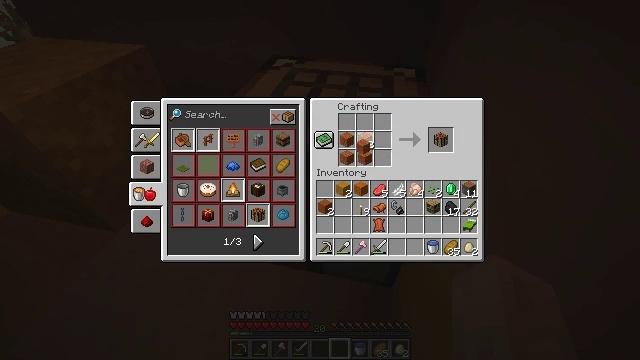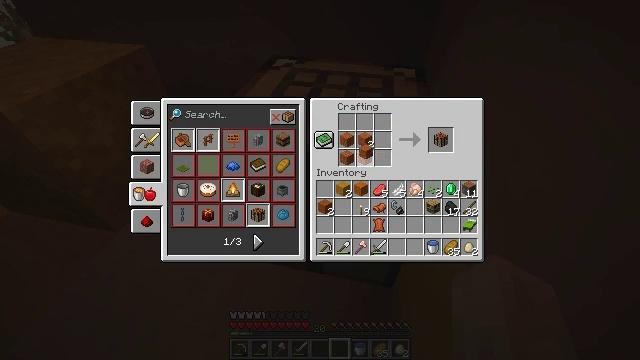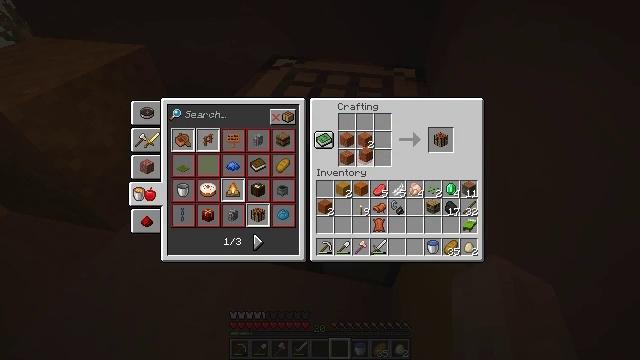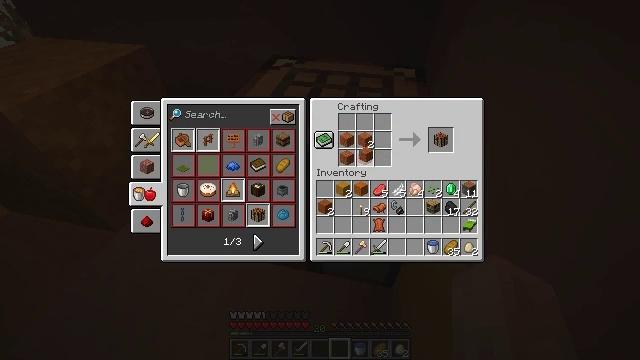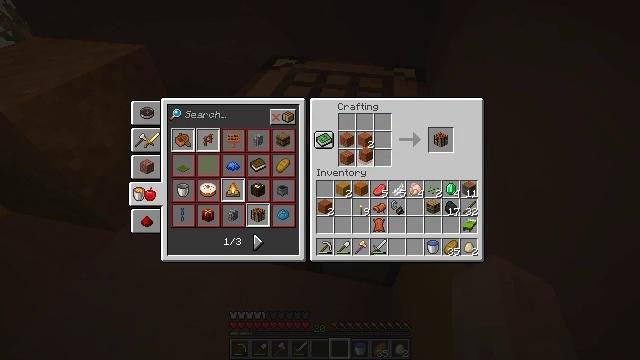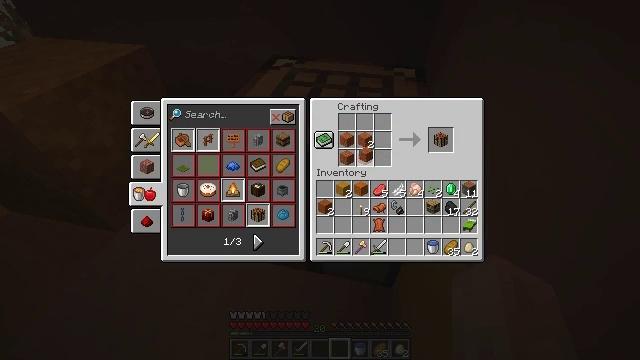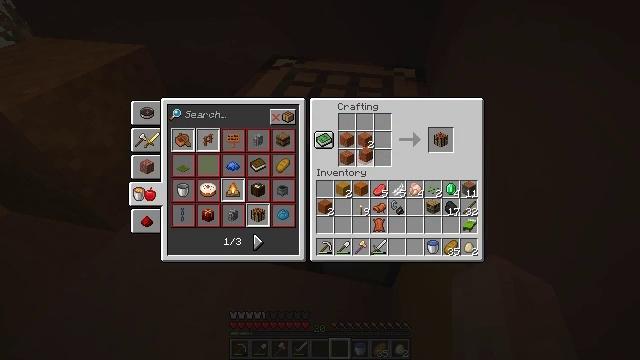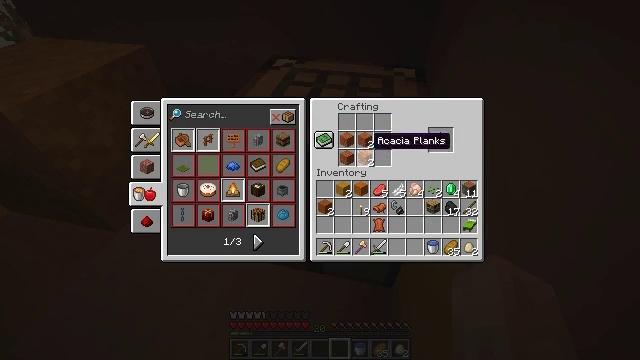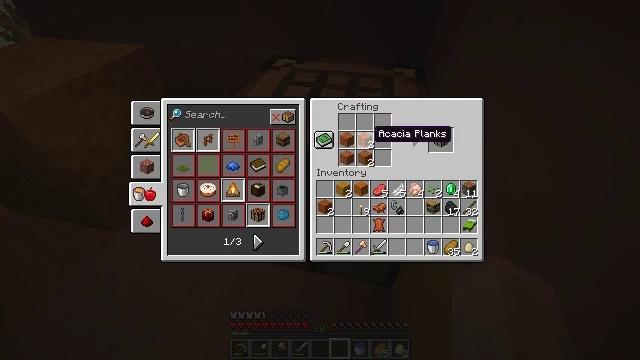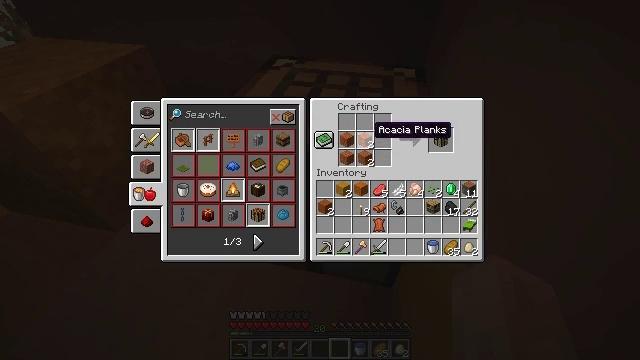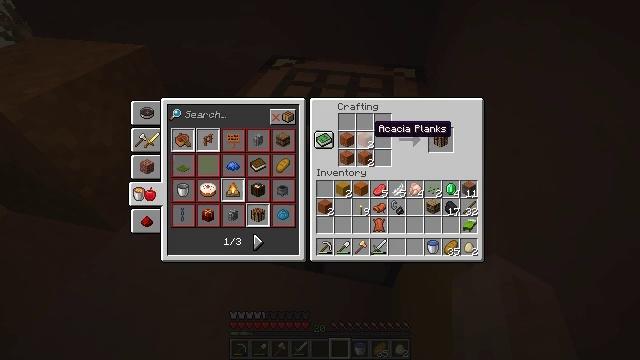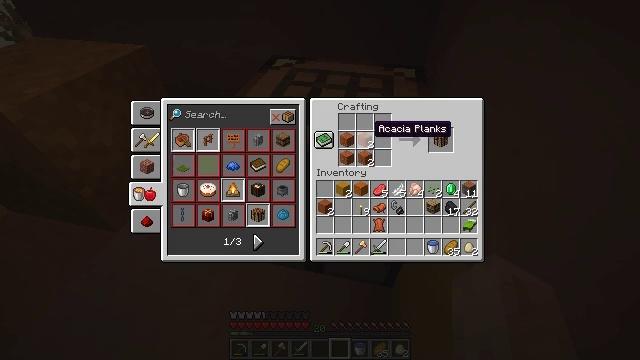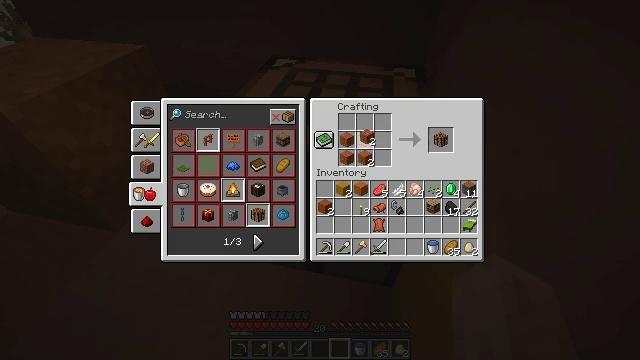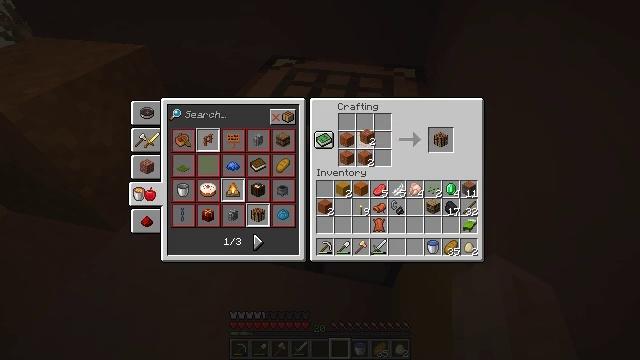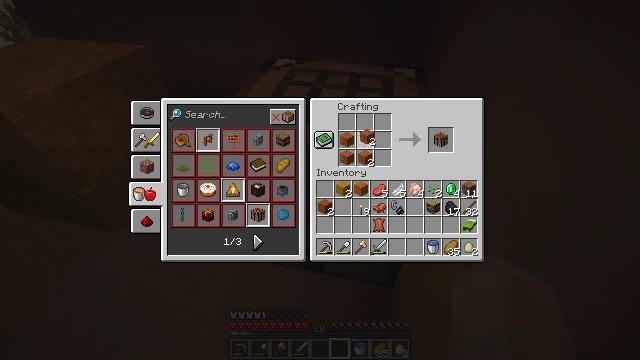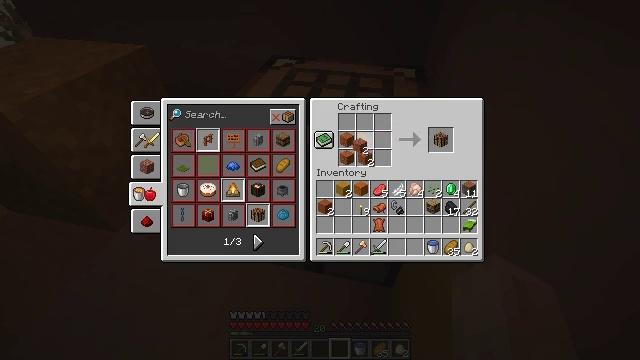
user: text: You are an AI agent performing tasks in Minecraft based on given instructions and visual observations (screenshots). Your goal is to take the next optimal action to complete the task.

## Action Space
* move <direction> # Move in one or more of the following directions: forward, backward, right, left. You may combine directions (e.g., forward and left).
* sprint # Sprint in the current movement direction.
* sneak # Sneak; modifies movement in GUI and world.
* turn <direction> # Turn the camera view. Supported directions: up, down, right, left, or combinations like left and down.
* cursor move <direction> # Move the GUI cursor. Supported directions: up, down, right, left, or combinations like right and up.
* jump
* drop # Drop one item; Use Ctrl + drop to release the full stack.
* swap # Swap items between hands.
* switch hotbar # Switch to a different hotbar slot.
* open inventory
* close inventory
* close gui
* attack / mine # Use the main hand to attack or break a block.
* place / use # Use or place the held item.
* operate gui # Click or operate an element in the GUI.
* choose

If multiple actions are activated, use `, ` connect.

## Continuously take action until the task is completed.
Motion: motion action
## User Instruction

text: Create an acacia slab with the crafting table.
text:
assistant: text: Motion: no_op
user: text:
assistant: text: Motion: no_op
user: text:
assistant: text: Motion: no_op
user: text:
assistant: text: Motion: operate gui
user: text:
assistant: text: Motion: operate gui
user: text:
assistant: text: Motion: operate gui
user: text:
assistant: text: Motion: no_op
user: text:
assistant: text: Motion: cursor move up
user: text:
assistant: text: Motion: no_op
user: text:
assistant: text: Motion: no_op
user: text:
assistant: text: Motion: no_op
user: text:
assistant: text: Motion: operate gui
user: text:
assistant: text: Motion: operate gui
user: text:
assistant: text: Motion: operate gui
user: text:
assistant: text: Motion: cursor move left and down
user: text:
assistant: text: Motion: no_op
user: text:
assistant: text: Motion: no_op
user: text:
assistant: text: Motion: operate gui
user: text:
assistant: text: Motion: operate gui
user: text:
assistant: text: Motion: operate gui
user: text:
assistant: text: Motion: no_op
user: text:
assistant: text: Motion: no_op
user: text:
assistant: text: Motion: no_op
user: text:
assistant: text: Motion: no_op
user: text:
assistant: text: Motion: no_op
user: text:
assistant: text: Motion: operate gui
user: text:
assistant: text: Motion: operate gui
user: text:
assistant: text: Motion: cursor move down, operate gui
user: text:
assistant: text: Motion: cursor move down
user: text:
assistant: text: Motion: no_op